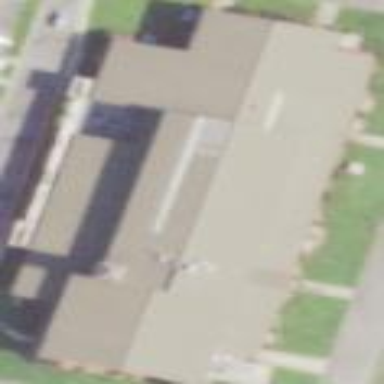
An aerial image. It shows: Community center building.